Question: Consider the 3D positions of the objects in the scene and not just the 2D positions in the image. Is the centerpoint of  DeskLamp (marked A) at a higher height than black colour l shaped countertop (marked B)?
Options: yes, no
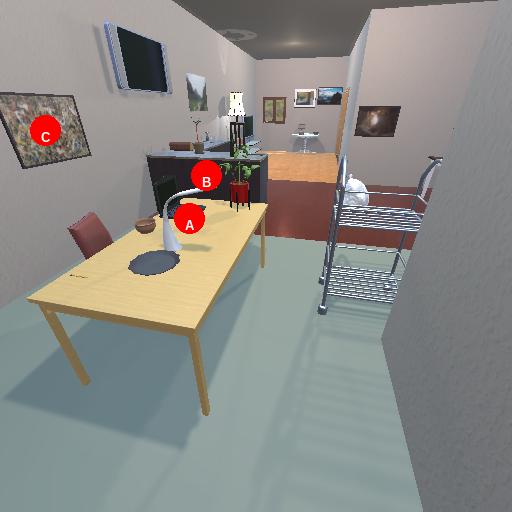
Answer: yes